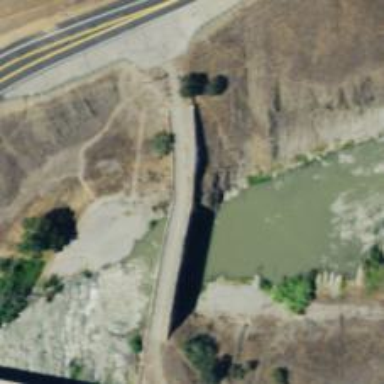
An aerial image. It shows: Historic bridge crossing over road.